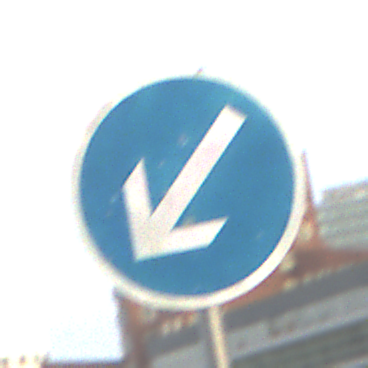
Verkehrszeichen: VorgeschriebeneVorbeifahrtLinks
Umgebung: Outdoor, Urban
Tageszeit: SunriseSunset
Wetter: PartlyCloudy
Licht: Natural
Jahreszeit: NotSpecified
Kontrast: LowContrast